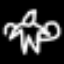
Label: angel